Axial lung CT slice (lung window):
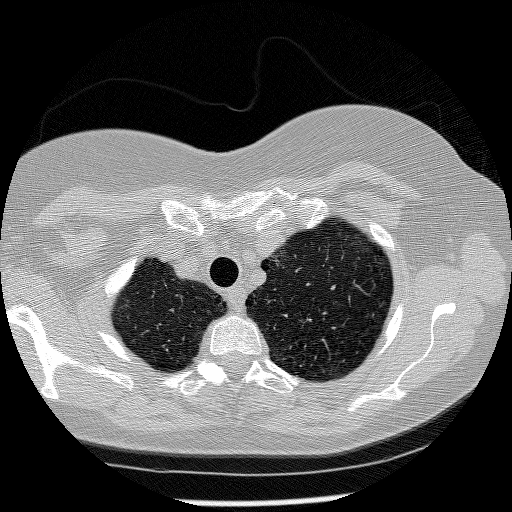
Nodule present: no